Question: I was wondering if anyone would like to share with me how do you do a sum of column B after looking for a particular name in column A? Say for example, I want to sum test1 to test4. Then the total will be place into the "B1" where the 'In' is beside it by the way, "In" does not necessary be at "B1". I have added in a picture to ease the confusion.

I have tried doing some coding:
'''
Sub Macro1()
Dim lcell As Range, lrow As Long, rowToSum As Long
lrow = 1
Do
set lcell = Sheets("Sheet1").cells(lrow,1)
If lcell = "Test1" or "Test2" Or "Test3" Or "Test4" Then
'I'm not sure how to i sum different columns, my guess was to do a rowToSum = lcell
lrow = lrow + 1
Exit Do
End If
Loop
End Sub
'''
I would appreciate it if you can clear my problem! Thank you so much!
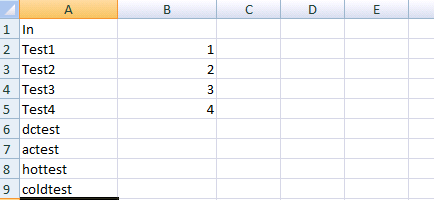
Answer: > > > > Hi, I think you misunderstood my question. I want to add the values of test1 - test4 together, which means, I want to add the values at Col B, i should have 10 at B1. The code you have provided actually sum up test1-test4 in Col A, not the value on column B. - user1204868
That makes it 2 of us LOL.
Try this
'''
=SUMPRODUCT((A1:A10={"Test1","Test2","Test3","Test4"})*(B1:B10))
'''
Put this formula in C1
If you want to use this in B1 then change it to
'''
=SUMPRODUCT((A2:A10={"Test1","Test2","Test3","Test4"})*(B2:B10))
'''
'''
Sub Sample()
Sheets(1).[b1] = Evaluate("SUMPRODUCT((A2:A10={""Test1"",""Test2"",""Test3"",""Test4""})*(B2:B10))")
End Sub
'''